Question: I am working with the here maps api doing some routing between two points.
I can calculate the route and show the maneuvers to the user but I cannot get the maneuver icon. In the previous api, there was a javascript function getIcon, but that has been removed from the most resent api (2.5.4).
When I take a look at here.com and perform the routing between the two points, I can find the js function in there, but the function is not in the 2.5.4 version of the api.
(I cannot upgrade to v 3 of the api at this point in time, so I don't know if that will help)
What can I do when using v2.5.4 of the api to get the maneuver icon to show it to my users?
Below is a sample screen snip from here.com on the images I am referring to.

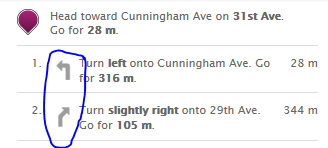
Answer: The Turn symbols are not part of the API, you can use in the Maneuvers the "direction" and "action" properties to draw your own symbols.